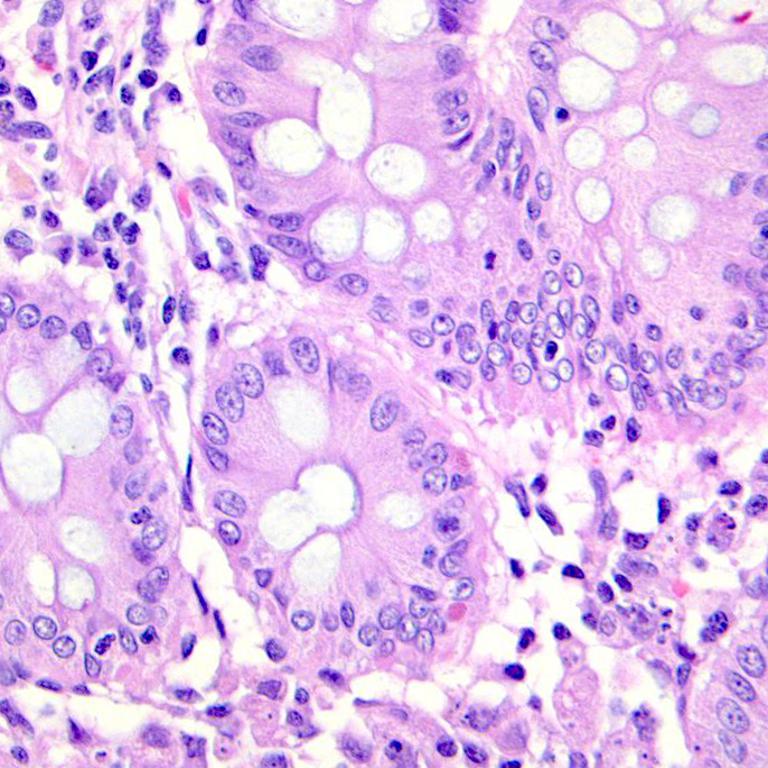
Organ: colon
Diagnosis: benign